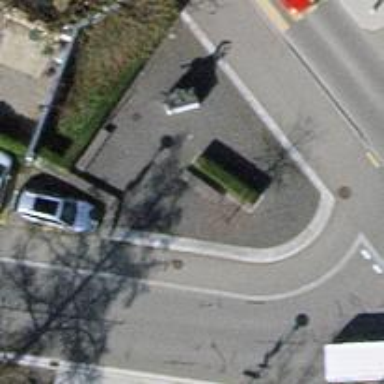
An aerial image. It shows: Historic memorial featuring statue.